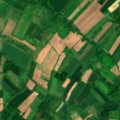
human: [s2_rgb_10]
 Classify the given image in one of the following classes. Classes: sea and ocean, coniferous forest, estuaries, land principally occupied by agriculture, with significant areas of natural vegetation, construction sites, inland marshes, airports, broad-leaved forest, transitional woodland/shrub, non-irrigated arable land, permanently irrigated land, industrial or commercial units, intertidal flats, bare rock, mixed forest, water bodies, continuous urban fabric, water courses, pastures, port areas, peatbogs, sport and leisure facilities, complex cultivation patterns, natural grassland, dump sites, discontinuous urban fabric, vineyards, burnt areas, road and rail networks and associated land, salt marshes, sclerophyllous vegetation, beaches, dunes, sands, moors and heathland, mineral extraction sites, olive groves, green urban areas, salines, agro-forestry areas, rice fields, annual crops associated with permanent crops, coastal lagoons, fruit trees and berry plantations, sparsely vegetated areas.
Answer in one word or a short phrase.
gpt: complex cultivation patterns, land principally occupied by agriculture, with significant areas of natural vegetation